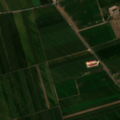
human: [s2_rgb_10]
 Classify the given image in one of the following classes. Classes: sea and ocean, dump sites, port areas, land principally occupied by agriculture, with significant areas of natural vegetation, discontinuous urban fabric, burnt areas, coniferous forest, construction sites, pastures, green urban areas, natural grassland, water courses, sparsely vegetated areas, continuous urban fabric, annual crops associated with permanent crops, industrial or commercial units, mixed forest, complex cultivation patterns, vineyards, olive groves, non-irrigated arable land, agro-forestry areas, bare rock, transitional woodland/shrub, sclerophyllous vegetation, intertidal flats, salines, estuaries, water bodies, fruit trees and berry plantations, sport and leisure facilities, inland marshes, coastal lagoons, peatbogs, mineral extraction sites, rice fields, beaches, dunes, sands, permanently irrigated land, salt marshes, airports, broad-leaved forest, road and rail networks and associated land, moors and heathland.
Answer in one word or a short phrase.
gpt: non-irrigated arable land